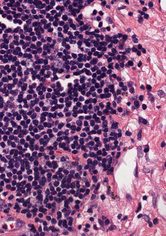
Tumor epithelial tissue: no
Tumor-associated stroma tissue: yes
Normal tissue: no